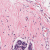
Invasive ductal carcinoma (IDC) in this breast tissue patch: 0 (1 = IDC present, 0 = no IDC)